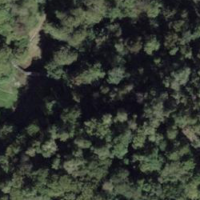
EUNIS habitat code: 44
Species observed at this site:
Allium carinatum